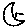
Label: moon